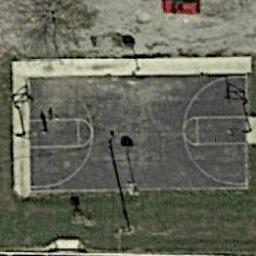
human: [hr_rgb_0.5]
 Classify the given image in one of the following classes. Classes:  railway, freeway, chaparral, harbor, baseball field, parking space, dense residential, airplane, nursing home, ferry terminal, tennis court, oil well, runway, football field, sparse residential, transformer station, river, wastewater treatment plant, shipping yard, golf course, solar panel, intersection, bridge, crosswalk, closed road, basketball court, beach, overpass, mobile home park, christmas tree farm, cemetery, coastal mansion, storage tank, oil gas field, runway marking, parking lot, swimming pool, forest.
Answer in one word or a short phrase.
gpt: basketball court